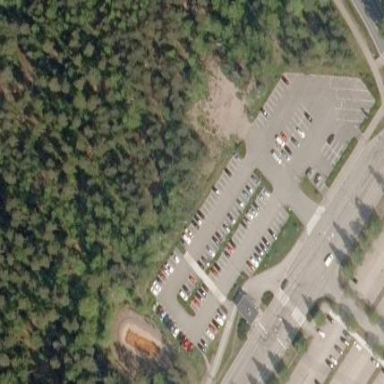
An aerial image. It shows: Road serving as parking aisle.